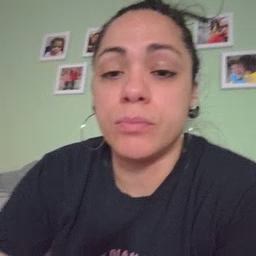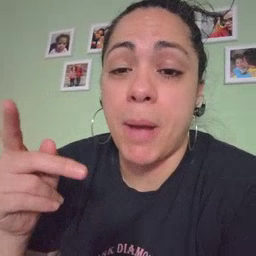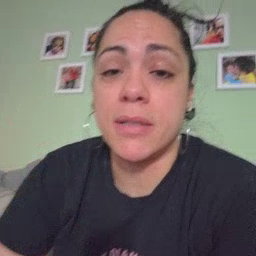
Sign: puppy